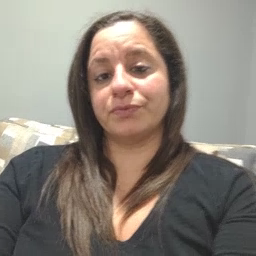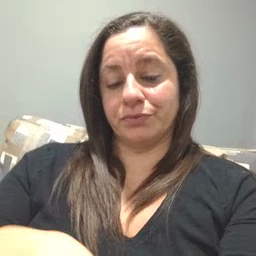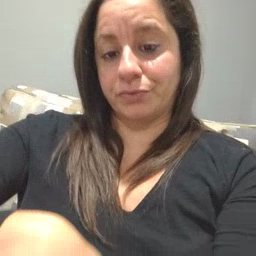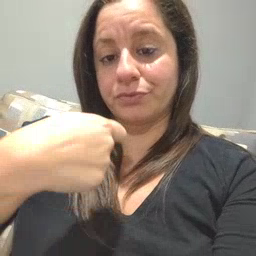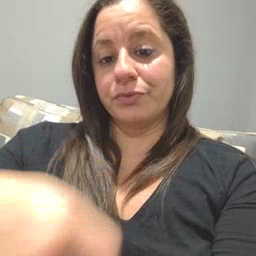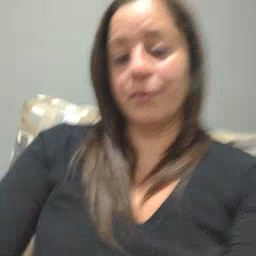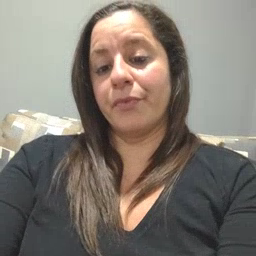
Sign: zipper